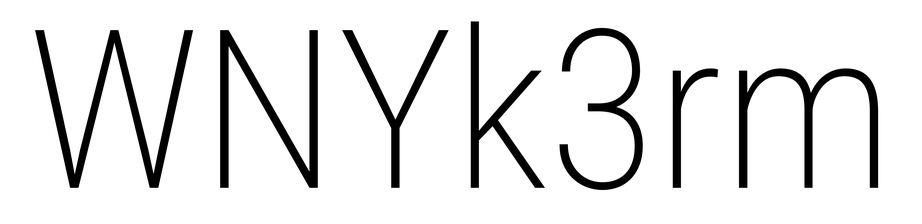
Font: Roboto_Condensed_ExtraLight